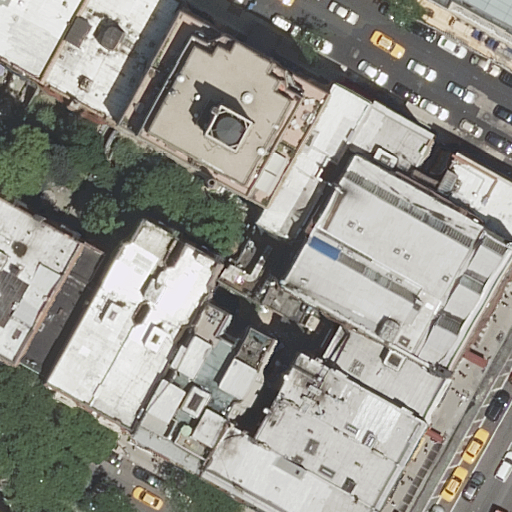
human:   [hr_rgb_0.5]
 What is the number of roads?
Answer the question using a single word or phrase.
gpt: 4

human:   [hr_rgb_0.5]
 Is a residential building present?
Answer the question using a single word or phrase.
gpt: yes

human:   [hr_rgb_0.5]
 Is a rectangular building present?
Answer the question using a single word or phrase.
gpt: yes

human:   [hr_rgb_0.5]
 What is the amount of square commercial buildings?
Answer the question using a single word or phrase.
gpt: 0

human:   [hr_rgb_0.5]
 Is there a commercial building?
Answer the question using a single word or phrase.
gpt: yes

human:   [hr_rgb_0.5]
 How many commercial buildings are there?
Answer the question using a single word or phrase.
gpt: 1

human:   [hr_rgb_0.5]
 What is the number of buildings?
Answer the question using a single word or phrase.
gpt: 17

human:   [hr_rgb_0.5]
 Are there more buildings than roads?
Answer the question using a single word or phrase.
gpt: yes

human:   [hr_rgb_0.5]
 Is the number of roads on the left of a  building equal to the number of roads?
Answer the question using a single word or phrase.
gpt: yes

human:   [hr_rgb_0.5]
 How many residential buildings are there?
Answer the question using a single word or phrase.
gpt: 16

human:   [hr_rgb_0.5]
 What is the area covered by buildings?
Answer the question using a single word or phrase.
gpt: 5039m2

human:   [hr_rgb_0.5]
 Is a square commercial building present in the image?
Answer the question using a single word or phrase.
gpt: no

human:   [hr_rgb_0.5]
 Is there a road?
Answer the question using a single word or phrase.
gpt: yes

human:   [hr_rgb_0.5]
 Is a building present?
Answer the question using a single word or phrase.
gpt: yes

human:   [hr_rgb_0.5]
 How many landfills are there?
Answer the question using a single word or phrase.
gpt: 0

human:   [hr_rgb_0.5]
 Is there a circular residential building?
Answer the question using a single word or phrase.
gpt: no

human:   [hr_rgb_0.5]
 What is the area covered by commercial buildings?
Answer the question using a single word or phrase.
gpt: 273m2

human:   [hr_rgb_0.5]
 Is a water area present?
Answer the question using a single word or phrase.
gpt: no

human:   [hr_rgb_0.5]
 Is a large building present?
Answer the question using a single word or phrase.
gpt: yes

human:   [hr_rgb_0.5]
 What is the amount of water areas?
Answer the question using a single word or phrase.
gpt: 0

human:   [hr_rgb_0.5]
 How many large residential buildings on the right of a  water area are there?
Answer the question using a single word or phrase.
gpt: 0

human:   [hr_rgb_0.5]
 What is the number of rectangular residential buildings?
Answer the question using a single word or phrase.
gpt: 10

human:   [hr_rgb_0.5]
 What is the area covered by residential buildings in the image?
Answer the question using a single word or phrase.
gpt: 4766m2

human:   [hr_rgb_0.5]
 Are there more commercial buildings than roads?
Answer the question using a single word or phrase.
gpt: no

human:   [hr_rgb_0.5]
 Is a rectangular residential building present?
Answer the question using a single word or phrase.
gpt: yes

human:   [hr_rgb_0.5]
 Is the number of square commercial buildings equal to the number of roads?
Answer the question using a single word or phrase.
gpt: no

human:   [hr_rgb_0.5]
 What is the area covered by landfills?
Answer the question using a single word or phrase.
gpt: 0m2

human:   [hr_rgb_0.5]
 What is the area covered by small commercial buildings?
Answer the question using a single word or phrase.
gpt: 0m2

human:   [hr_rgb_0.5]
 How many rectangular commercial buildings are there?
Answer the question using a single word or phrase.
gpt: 1

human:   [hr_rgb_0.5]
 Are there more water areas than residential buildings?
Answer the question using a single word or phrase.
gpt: no

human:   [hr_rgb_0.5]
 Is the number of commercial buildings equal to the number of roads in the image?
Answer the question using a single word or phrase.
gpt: no

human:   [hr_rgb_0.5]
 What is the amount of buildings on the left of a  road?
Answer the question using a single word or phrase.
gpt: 14

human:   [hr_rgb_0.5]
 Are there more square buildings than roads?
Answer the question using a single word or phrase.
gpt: no

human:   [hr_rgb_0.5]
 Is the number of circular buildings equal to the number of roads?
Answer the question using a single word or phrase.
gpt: no

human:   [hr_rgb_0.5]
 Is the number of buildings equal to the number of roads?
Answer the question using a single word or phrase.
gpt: no

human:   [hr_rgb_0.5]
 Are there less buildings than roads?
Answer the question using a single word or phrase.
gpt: no

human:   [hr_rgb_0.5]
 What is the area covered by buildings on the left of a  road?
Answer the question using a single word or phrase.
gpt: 4715m2

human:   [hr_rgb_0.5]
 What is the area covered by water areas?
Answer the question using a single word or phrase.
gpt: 0m2

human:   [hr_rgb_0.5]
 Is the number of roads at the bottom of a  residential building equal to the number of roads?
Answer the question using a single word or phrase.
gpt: no

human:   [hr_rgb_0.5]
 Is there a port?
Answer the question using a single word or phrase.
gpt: no

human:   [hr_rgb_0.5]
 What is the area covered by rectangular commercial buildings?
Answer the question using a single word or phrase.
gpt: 273m2

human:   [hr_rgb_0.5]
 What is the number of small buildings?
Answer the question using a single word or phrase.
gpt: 3

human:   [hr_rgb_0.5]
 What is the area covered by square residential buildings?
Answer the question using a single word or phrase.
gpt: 0m2

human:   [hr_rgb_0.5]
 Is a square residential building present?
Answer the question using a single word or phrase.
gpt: no

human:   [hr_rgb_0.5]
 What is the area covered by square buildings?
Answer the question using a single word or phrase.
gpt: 0m2

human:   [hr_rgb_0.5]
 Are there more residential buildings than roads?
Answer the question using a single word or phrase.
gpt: yes

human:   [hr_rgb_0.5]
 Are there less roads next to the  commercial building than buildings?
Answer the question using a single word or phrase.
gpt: yes

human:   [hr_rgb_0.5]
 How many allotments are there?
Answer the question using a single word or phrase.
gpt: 0

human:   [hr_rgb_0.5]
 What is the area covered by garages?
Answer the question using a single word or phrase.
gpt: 0m2

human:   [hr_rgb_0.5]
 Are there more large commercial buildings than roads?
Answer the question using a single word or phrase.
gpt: no

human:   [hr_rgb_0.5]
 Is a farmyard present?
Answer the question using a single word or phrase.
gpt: no

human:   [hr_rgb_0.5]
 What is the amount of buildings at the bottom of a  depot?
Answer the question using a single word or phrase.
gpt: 0

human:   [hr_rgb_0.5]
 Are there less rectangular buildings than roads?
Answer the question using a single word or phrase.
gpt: no

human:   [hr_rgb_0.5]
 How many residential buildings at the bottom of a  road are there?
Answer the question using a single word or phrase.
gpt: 13

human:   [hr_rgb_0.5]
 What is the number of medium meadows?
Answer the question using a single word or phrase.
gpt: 0

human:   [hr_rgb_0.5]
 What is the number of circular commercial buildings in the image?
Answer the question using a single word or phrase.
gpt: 0

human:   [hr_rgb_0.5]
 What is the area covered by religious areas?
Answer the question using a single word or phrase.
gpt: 0m2

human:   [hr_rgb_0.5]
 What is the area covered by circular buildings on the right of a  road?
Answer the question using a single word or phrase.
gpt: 0m2

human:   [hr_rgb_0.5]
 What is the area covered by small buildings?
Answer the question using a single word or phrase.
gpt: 134m2

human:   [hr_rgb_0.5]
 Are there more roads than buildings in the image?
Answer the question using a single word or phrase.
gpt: no

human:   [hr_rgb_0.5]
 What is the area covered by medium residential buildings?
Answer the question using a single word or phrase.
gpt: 3741m2

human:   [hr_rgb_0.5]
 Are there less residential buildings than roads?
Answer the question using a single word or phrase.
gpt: no

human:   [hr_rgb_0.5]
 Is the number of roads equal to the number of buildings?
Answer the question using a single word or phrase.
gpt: no

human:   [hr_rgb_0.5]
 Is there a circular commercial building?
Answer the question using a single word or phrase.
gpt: no